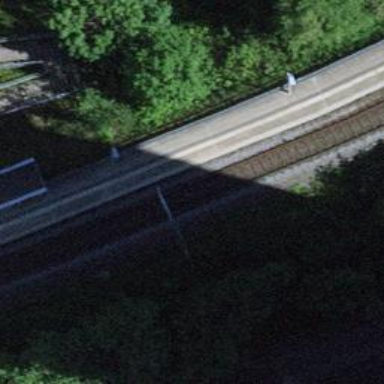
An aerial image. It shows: Public transport stop position along the railway.